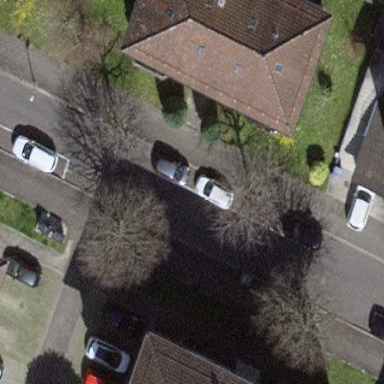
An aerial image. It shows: Parking space is available.